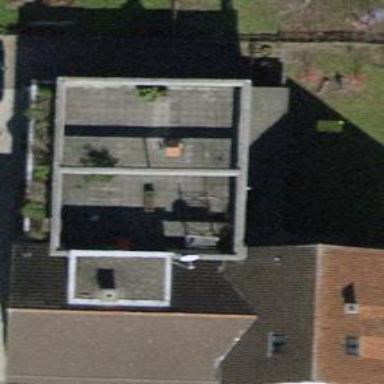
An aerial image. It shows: Detached building with gabled roof.